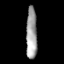
Tissue: prostate
Cell type: Epithelial cells
Senescence score: 0.7194
Nuclear area (px): 559
Mean DAPI intensity: 158.571